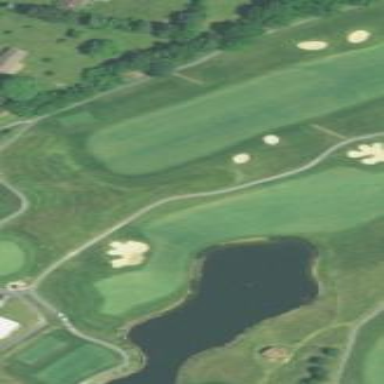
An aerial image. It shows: Water hazard in golf course. The hazard is natural water feature.